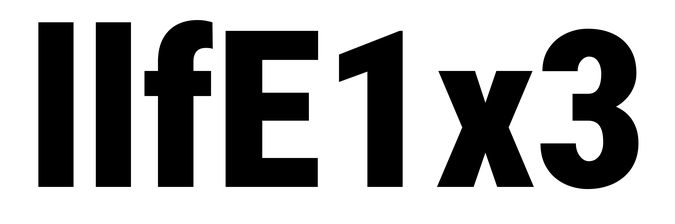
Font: Roboto_Condensed_Black